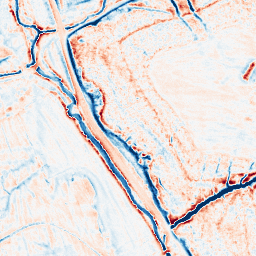
Category: edge_preserving
Decomposition family: anisotropic_diffusion
Decomposition parameters: iterations: 20
kappa: 30
gamma: 0.2
Upsampling method: regularized
Upsampling parameters: scale: 2
lambda_reg: 0.001
Upsampling scale: 2